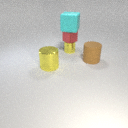
small yellow metal cylinder to the right of large yellow metal cylinder